Field crop: maize
Growth stage: 2
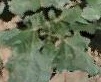
Species: datura